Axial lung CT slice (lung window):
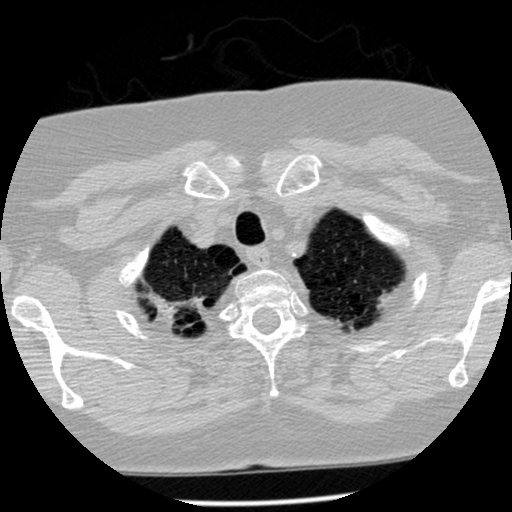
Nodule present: no